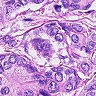
Metastatic tissue present: yes